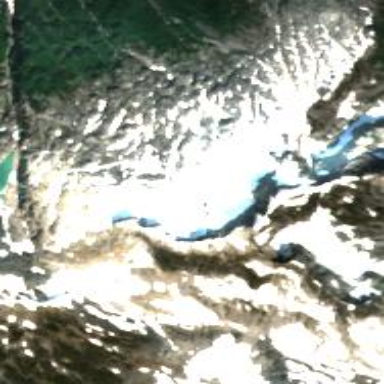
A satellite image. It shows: Majestic glacier in the distance.